Chest X-ray:
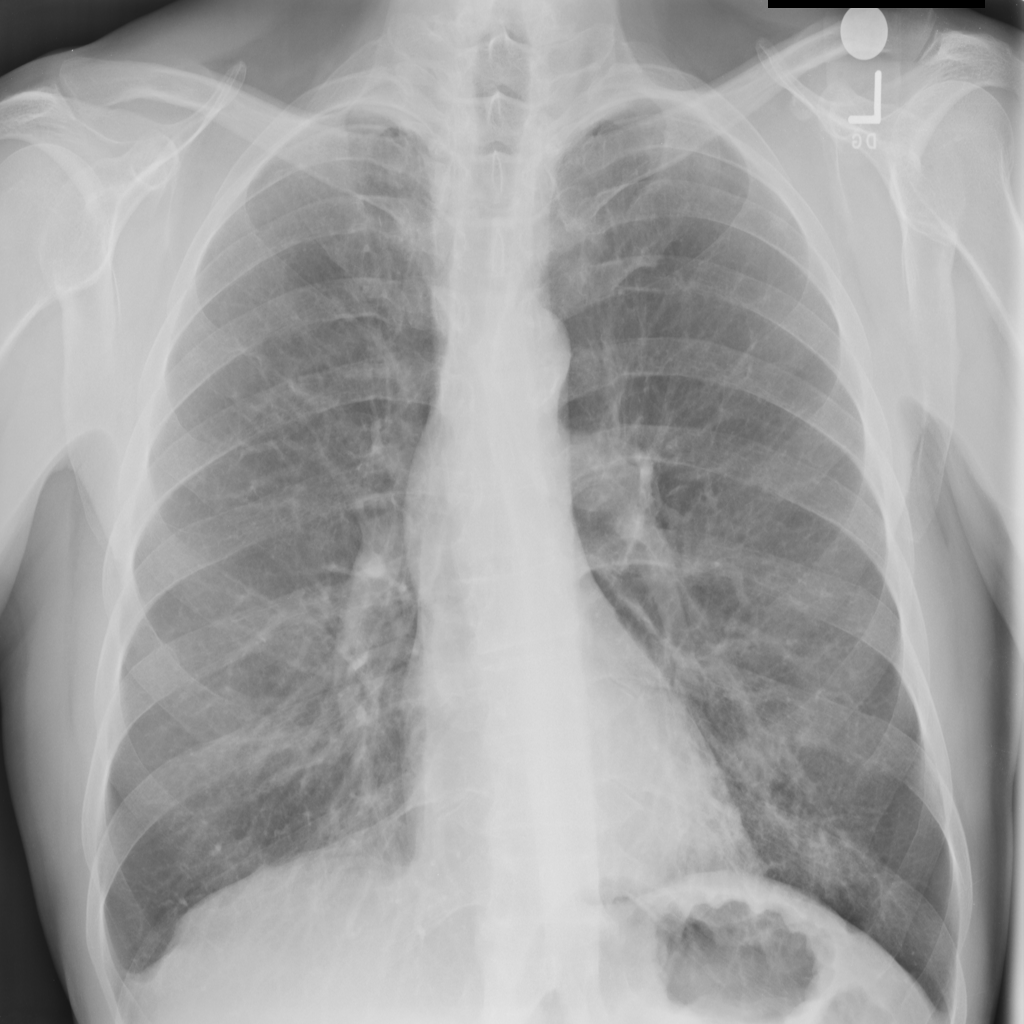
Findings: Consolidation, Fibrosis
No abnormal finding: no